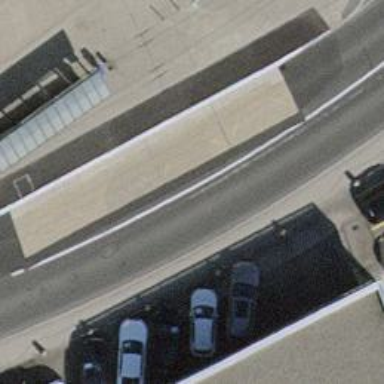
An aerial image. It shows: Bus stop with sheltered platform for public transport.